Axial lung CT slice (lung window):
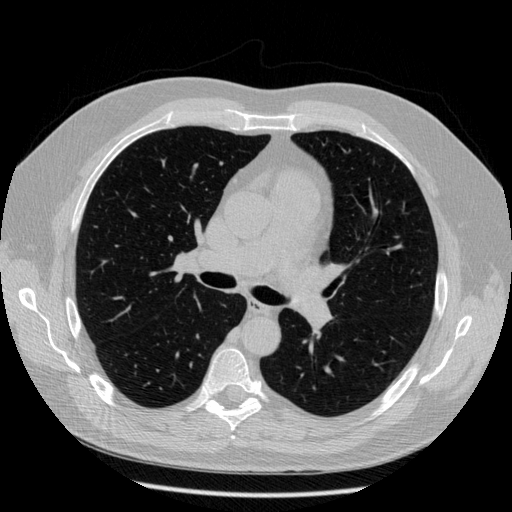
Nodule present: no